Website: macys
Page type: cart
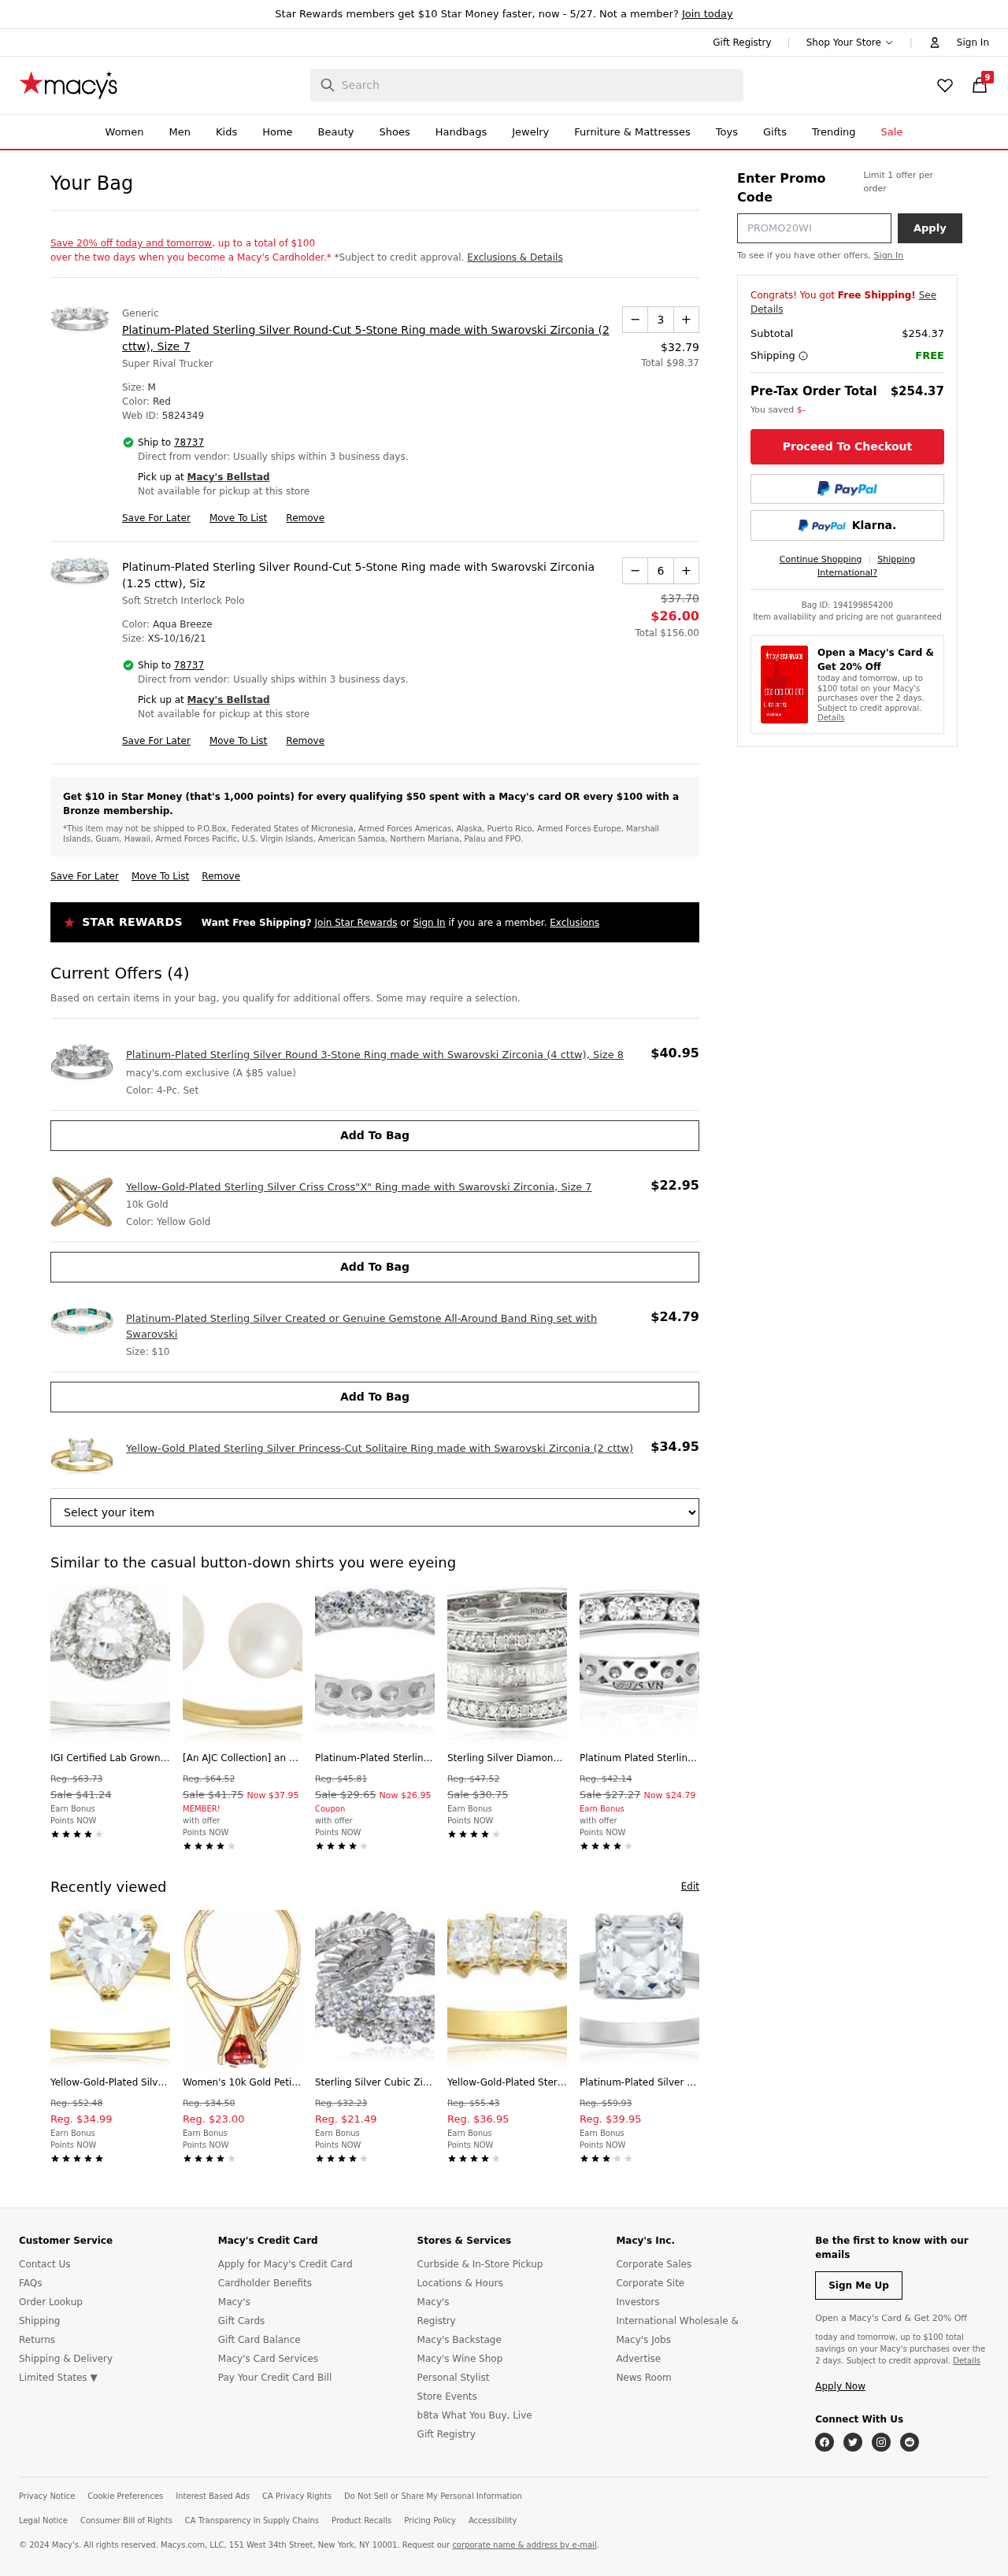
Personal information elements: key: PII_CITY
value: Bellstad
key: PII_POSTCODE
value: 78737
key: PII_PROMO_CODE
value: SPRING75
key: PII_POSTCODE_FULL
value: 78737
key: PII_POSTCODE_NUMERIC
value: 78737
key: PII_CITY2
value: Bellstad
Product elements: key: PRODUCT1_BRAND
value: Generic
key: PRODUCT1_NAME
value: Platinum-Plated Sterling Silver Round-Cut 5-Stone Ring made with Swarovski Zirconia (2 cttw), Size 7
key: PRODUCT1_PRICE
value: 32.79
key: PRODUCT1_QUANTITY
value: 3
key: PRODUCT2_NAME
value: Platinum-Plated Sterling Silver Round-Cut 5-Stone Ring made with Swarovski Zirconia (1.25 cttw), Siz
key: PRODUCT2_PRICE
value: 26
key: PRODUCT2_QUANTITY
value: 6
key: PRODUCT3_NAME
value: Platinum-Plated Sterling Silver Round 3-Stone Ring made with Swarovski Zirconia (4 cttw), Size 8
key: PRODUCT3_PRICE
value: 40.95
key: PRODUCT4_NAME
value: Yellow-Gold-Plated Sterling Silver Criss Cross"X" Ring made with Swarovski Zirconia, Size 7
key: PRODUCT4_PRICE
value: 22.95
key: PRODUCT5_NAME
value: Platinum-Plated Sterling Silver Created or Genuine Gemstone All-Around Band Ring set with Swarovski
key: PRODUCT5_PRICE
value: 24.79
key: PRODUCT6_NAME
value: Yellow-Gold Plated Sterling Silver Princess-Cut Solitaire Ring made with Swarovski Zirconia (2 cttw)
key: PRODUCT6_PRICE
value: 34.95
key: PRODUCT1_TOTAL
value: Total $98.37
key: PRODUCT2_ORIGINAL_PRICE
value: $37.70
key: PRODUCT2_TOTAL
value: Total $156.00
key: PRODUCT7_NAME
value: IGI Certified Lab Grown Diamond Halo Engagement Ring in 14k White Gold (1/2 CT.TW., I-J Color, SI1-S
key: PRODUCT7_ORIGINAL_PRICE
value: Reg. $63.73
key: PRODUCT7_SALE_PRICE
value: Sale $41.24
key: PRODUCT8_NAME
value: [An AJC Collection] an AJC Collection akoyapa-ru Ring Setting K Yellow Gold 3 Ring Ring
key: PRODUCT8_ORIGINAL_PRICE
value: Reg. $64.52
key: PRODUCT8_SALE_PRICE
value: Sale $41.75
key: PRODUCT8_PRICE
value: Now $37.95
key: PRODUCT9_NAME
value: Platinum-Plated Sterling Silver All-Around Band Ring set with Round Swarovski Zirconia (2 cttw), Siz
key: PRODUCT9_ORIGINAL_PRICE
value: Reg. $45.81
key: PRODUCT9_SALE_PRICE
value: Sale $29.65
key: PRODUCT9_PRICE
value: Now $26.95
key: PRODUCT10_NAME
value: Sterling Silver Diamond 3 Row Band Ring (1/2 cttw), Size 7
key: PRODUCT10_ORIGINAL_PRICE
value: Reg. $47.52
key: PRODUCT10_SALE_PRICE
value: Sale $30.75
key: PRODUCT11_NAME
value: Platinum Plated Sterling Silver Swarovski Zirconia Channel Set All-Around Ring, Size 6
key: PRODUCT11_ORIGINAL_PRICE
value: Reg. $42.14
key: PRODUCT11_SALE_PRICE
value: Sale $27.27
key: PRODUCT11_PRICE
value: Now $24.79
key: PRODUCT12_NAME
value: Yellow-Gold-Plated Silver Heart-Shape (1.5 cttw) Solitaire Ring made with Swarovski Zirconia, Size 6
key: PRODUCT12_ORIGINAL_PRICE
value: Reg. $52.48
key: PRODUCT12_PRICE
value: Reg. $34.99
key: PRODUCT13_NAME
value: Women's 10k Gold Petite Cubic Zirconia Birthstone Ring Charm
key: PRODUCT13_ORIGINAL_PRICE
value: Reg. $34.50
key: PRODUCT13_PRICE
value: Reg. $23.00
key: PRODUCT14_NAME
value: Sterling Silver Cubic Zirconia All-Around Band Stacking Ring Set (Set of 3), Size 5.5
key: PRODUCT14_ORIGINAL_PRICE
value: Reg. $32.23
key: PRODUCT14_PRICE
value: Reg. $21.49
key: PRODUCT15_NAME
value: Yellow-Gold-Plated Sterling Silver Princess-Cut 5-Stone Ring made with Swarovski Zirconia (1 cttw),
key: PRODUCT15_ORIGINAL_PRICE
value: Reg. $55.43
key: PRODUCT15_PRICE
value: Reg. $36.95
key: PRODUCT16_NAME
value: Platinum-Plated Silver Asscher-Cut (2 cttw) Solitaire Ring made with Swarovski Zirconia, Size 9
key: PRODUCT16_ORIGINAL_PRICE
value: Reg. $59.93
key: PRODUCT16_PRICE
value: Reg. $39.95
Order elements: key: ORDER_NUM_ITEMS
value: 9
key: ORDER_SUBTOTAL
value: $254.37
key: ORDER_SUBTOTAL2
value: $254.37
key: ORDER_ID
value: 194199854200
Search elements: key: HEADER_SEARCH
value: Search